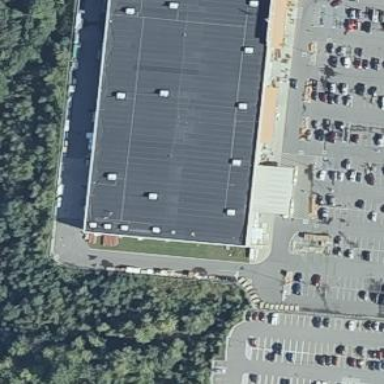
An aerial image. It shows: Retail building.